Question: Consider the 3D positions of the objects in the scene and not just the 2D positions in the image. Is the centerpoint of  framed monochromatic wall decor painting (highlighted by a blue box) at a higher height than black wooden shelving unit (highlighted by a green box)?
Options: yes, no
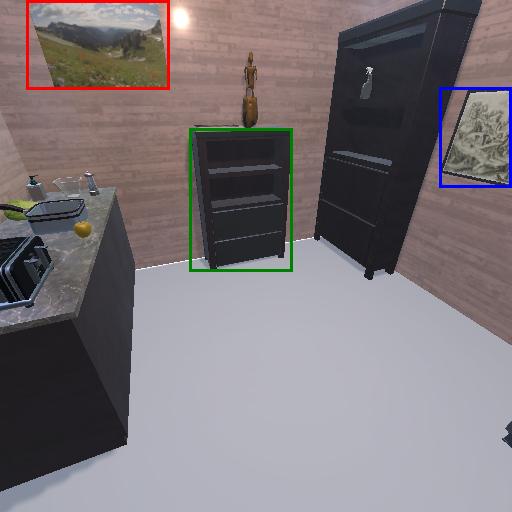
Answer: yes